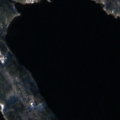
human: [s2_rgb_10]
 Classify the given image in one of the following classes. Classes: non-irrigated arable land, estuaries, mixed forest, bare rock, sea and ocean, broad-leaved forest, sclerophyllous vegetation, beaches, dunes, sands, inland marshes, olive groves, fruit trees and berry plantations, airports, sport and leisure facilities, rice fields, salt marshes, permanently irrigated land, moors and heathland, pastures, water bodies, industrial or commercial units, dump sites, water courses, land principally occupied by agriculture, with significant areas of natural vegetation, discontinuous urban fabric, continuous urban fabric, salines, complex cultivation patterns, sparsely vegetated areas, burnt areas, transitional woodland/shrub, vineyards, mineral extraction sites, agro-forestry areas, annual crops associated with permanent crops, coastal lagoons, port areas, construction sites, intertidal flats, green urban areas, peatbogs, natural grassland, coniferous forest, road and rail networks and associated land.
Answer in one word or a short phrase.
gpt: broad-leaved forest, coniferous forest, mixed forest, water bodies